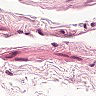
Metastatic tissue present: no